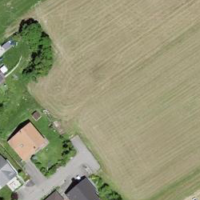
EUNIS habitat code: 52
Species observed at this site:
Veronica filiformis
Veronica persica